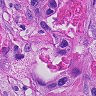
Metastatic tissue present: yes